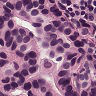
Metastatic tissue present: yes